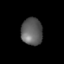
Tissue: lung
Cell type: Endothelial cells
Senescence score: 0.5625
Nuclear area (px): 569
Mean DAPI intensity: 94.511